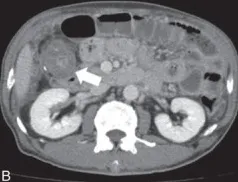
Abdominal CT revealed exacerbation of the intestinal stricture in the transverse colon around the hepatic flexure. White arrow).
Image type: radiology (ct)